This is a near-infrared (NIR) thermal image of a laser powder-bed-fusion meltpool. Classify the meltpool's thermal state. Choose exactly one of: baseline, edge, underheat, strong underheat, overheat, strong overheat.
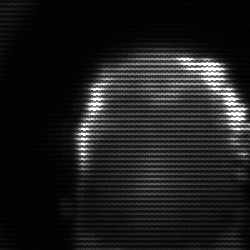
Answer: baseline